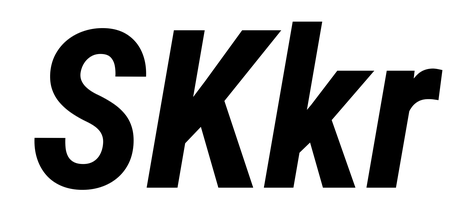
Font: Roboto-Italic_Condensed_Bold_Italic